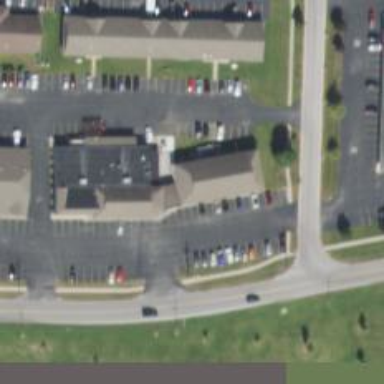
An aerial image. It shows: Healthcare clinic.